Question: I have just started learning Spring, it's easy two make several classes and pass the values in Spring configuration file via either construtor arg or setters.
What if I will give the an property reference to another configuration file, consider my simple program of two classes User and Vehical and two Spring COnfiguration files FirstBean.xml and SecondBean.xml and a App class with main method as follows -

'''
package com.common;
public class User {
public String username;
public Vehical vehical;
public User() {
}
public String getUsername() {
return username;
}
public void setUsername(String username) {
this.username = username;
}
public Vehical getVehical() {
return vehical;
}
public void setVehical(Vehical vehical) {
this.vehical = vehical;
}
}
'''
'''
package com.common;
public class Vehical {
public String vehicalname;
public Vehical() {
}
public Vehical(String vehicalname) {
super();
this.vehicalname = vehicalname;
}
}
'''
'''
package com.main;
import com.common.User;
import org.springframework.context.ApplicationContext;
import org.springframework.context.support.ClassPathXmlApplicationContext;
public class App {
public static void main(String[] args) throws InterruptedException{
// TODO Auto-generated method stub
ApplicationContext context=new ClassPathXmlApplicationContext("com/bean/FirstBean.xml");
User user =(User) context.getBean("userClass");
String s= user.toString();
System.out.println(s);
}
}
'''
'''
<?xml version="1.0" encoding="UTF-8"?>
<beans xmlns="http://www.springframework.org/schema/beans"
xmlns:xsi="http://www.w3.org/2001/XMLSchema-instance"
xsi:schemaLocation="http://www.springframework.org/schema/beans http://www.springframework.org/schema/beans/spring-beans.xsd">
<import resource="com/bean/SecondBean.xml"/>
<bean id="userClass" name="User" class="com.common.User">
<property name="username" value="Sushant"></property>
<property name="vehical" ref="vehicalClass"></property>
</bean>
</beans>
'''
'''
?xml version="1.0" encoding="UTF-8"?>
<beans xmlns="http://www.springframework.org/schema/beans"
xmlns:xsi="http://www.w3.org/2001/XMLSchema-instance"
xsi:schemaLocation="http://www.springframework.org/schema/beans http://www.springframework.org/schema/beans/spring-beans.xsd">
<bean id="vehicalClass" name="Vehical" class="com.common.Vehical">
<constructor-arg value="pulser"></constructor-arg>
</bean>
</beans>
'''
In the FirstBean.xml I have imported resource of SecondBean.xml and gave reference to that by using ref but it's just not getting it. How can I solve this? I am not sure the thing I am trying to do is possible or not.
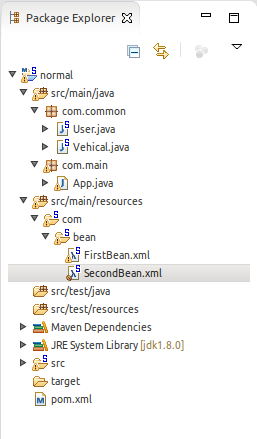
Answer: Replace '<import resource="com/bean/SecondBean.xml"/>'
with '<import resource="SecondBean.xml"/>'